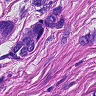
Metastatic tissue present: yes